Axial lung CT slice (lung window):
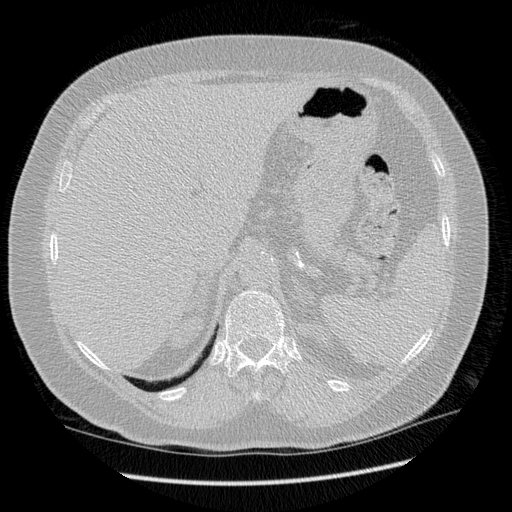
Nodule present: no